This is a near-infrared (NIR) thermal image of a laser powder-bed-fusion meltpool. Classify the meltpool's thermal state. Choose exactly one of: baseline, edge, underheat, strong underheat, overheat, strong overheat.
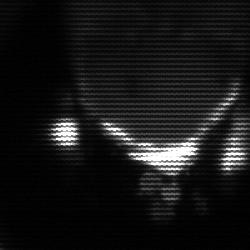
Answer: baseline